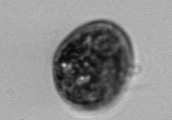
Label: Prorocentrum